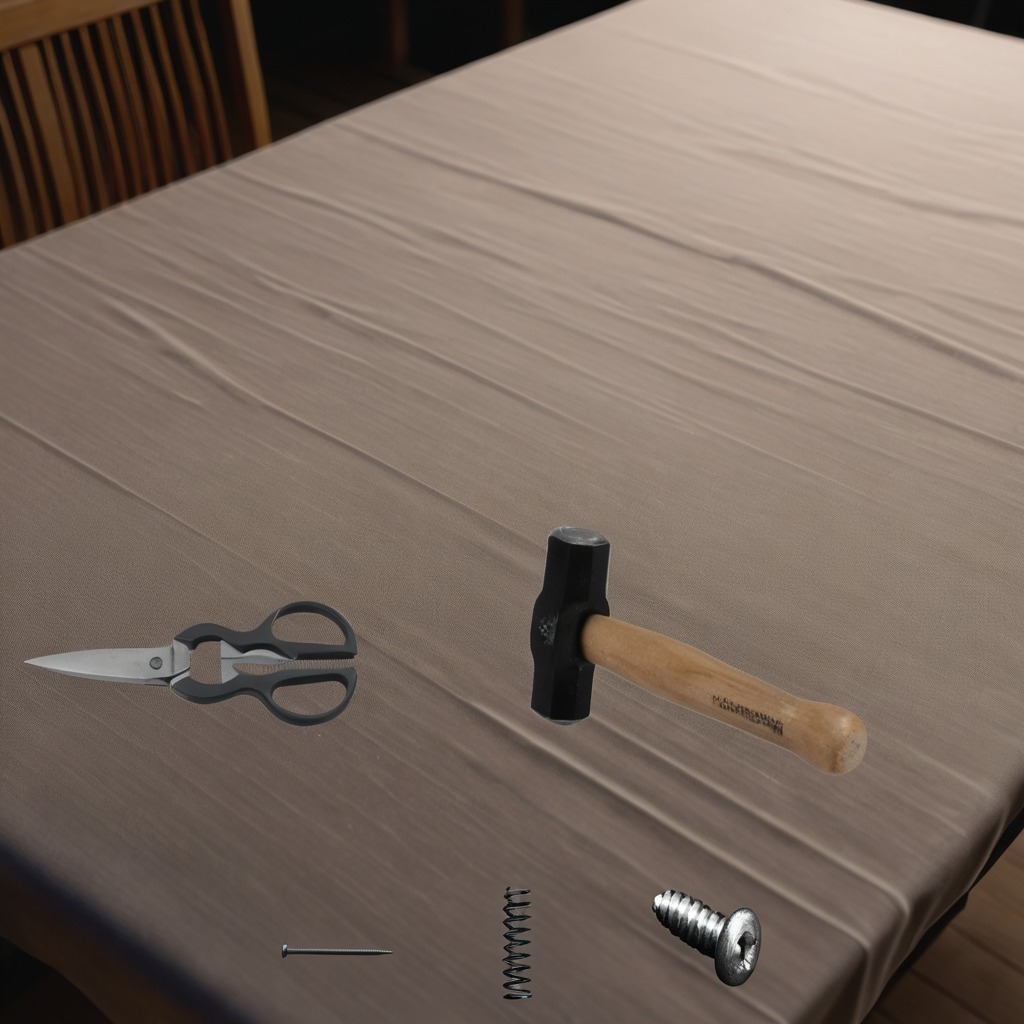
A metal machine screw, an iron nail, a hammer, a coiled metal spring, and a pair of scissors are lying on the wooden table.